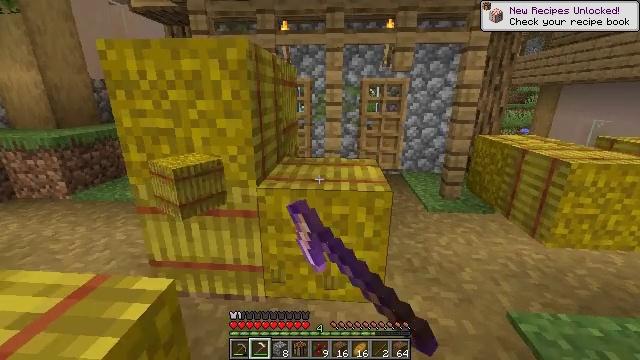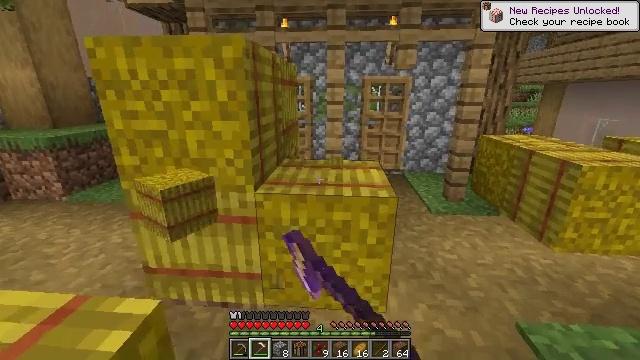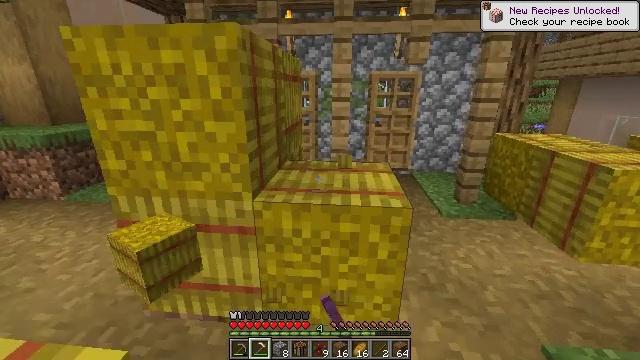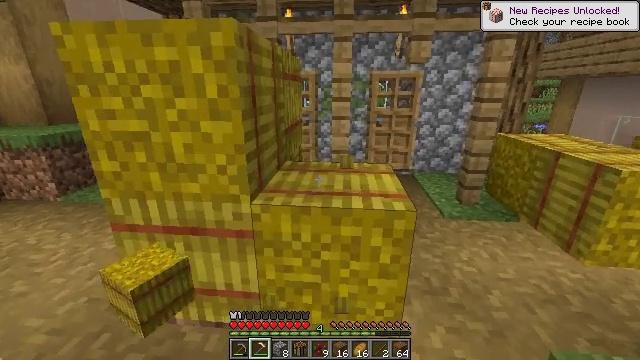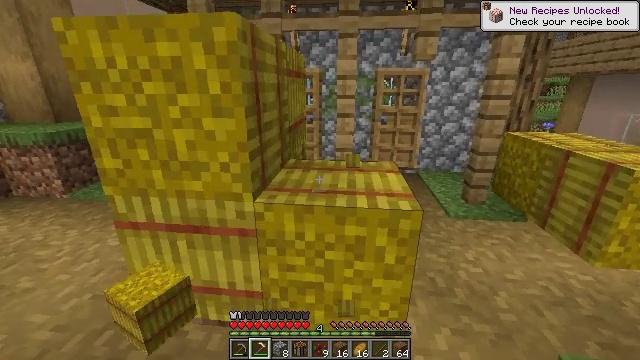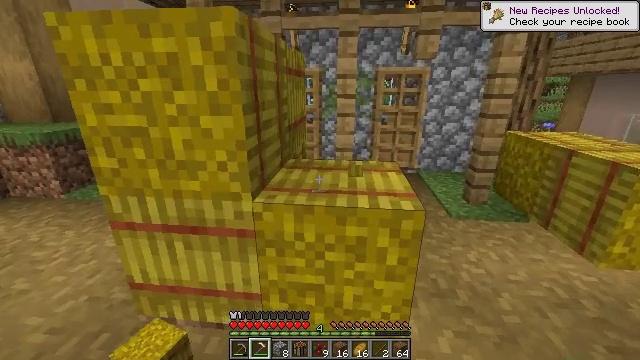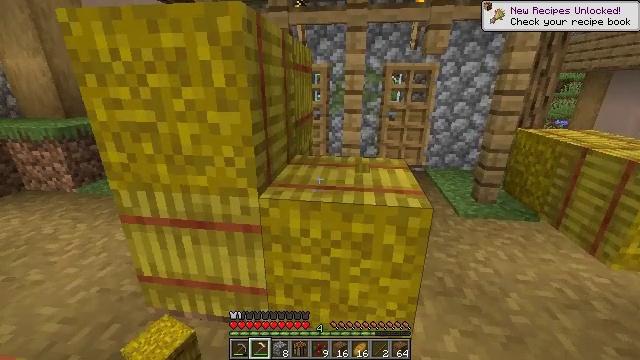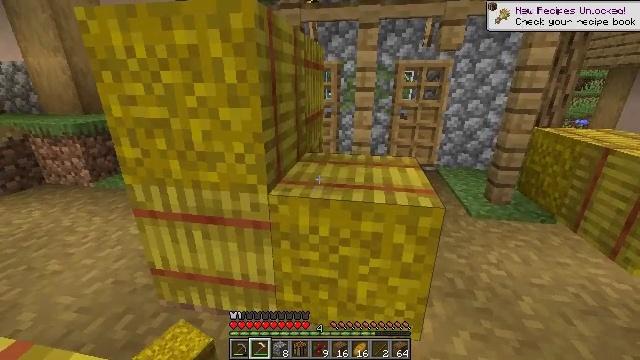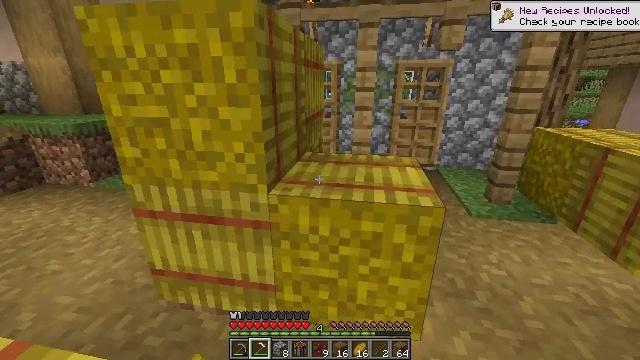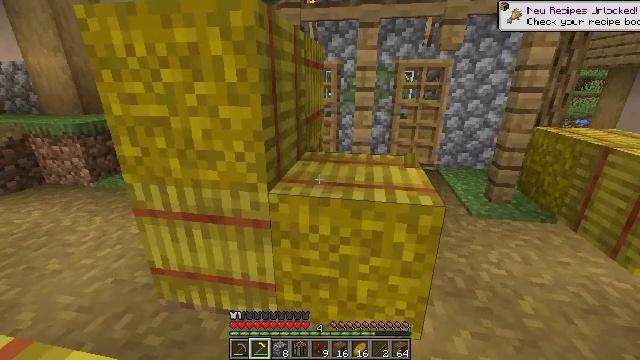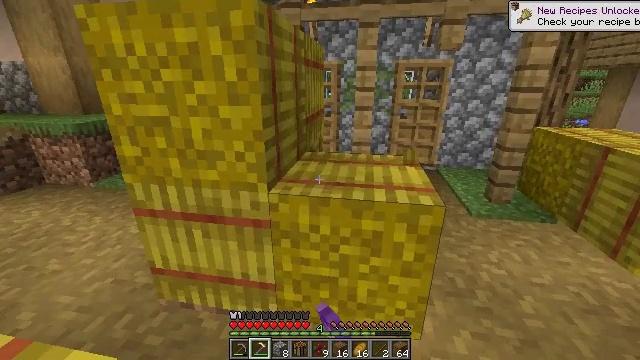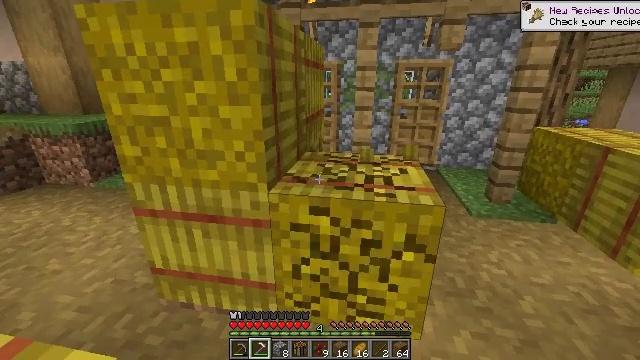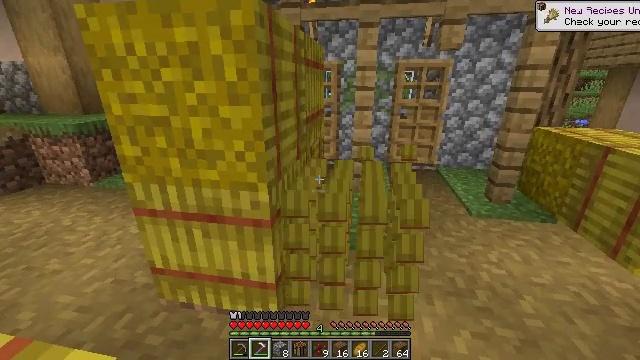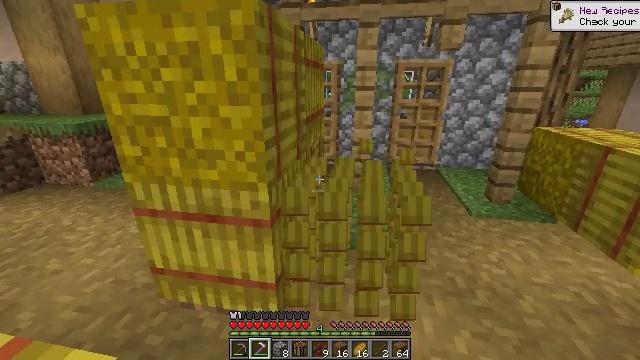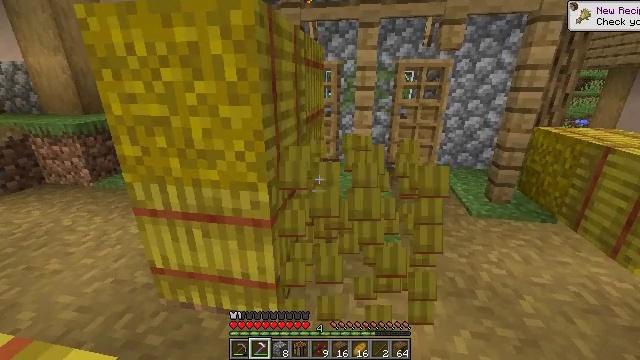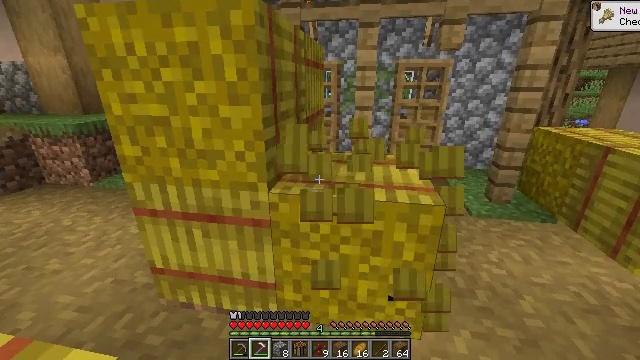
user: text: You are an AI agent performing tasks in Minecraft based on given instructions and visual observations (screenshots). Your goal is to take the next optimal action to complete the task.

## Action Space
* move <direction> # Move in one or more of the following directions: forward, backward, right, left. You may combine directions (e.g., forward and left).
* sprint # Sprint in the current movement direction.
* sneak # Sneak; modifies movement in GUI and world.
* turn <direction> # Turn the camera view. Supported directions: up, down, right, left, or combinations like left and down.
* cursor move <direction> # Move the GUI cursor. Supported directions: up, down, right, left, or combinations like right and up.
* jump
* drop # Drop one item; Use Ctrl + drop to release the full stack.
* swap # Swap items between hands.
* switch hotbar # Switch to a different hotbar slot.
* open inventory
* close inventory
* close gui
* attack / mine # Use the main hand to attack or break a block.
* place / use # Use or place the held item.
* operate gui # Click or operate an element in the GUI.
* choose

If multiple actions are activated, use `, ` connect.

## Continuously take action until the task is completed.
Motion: motion action
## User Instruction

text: Gather hay blocks from the farm.
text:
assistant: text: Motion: move forward, attack / mine
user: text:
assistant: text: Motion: turn left
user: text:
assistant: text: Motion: no_op
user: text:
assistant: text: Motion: no_op
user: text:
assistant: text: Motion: no_op
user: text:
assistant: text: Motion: turn left
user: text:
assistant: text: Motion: turn left
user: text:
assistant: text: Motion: no_op
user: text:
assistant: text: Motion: attack / mine
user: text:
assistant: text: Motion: no_op
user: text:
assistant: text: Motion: attack / mine
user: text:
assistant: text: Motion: attack / mine
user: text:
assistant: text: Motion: no_op
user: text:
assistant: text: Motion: no_op
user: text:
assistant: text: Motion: no_op
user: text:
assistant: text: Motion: attack / mine
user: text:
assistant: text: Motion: attack / mine
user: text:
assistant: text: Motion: turn left, attack / mine
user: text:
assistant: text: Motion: turn left
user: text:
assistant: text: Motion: turn left and up
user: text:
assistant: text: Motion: turn left and up
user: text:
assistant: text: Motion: attack / mine
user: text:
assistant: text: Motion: attack / mine
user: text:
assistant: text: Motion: attack / mine
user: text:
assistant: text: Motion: turn right, attack / mine
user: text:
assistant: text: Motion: turn right
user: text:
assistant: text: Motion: turn right, attack / mine
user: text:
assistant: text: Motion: attack / mine
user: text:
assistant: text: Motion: attack / mine
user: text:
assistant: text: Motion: attack / mine